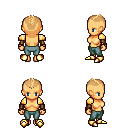
a pixel art fantasy rpg character, female body template, human, tanned skin, gold arm armor, teal pants, light blonde short mohawk hairstyle, leather bracers, gold boots, four views (front, back, left, right), 2x2 character sprite sheet, small pixel art, hard edges, no anti-aliasing